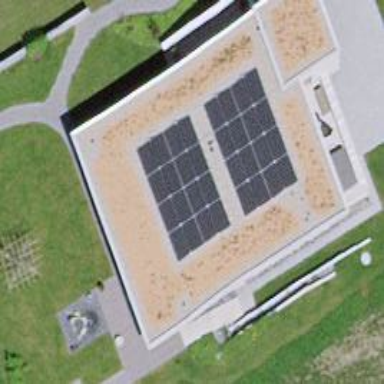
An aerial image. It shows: Solar power generator utilizing photovoltaic technology with solar photovoltaic panels.